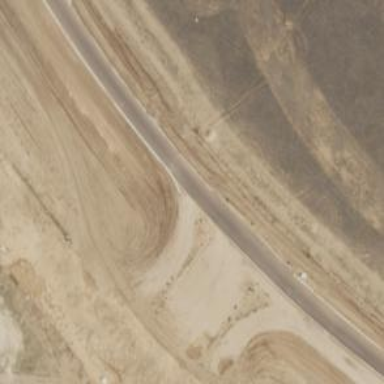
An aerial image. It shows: Trunk link highway.